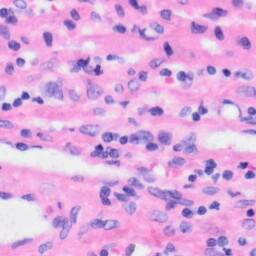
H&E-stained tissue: Liver